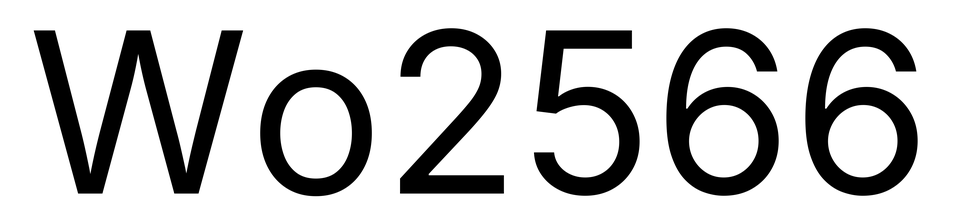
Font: Inter_Regular